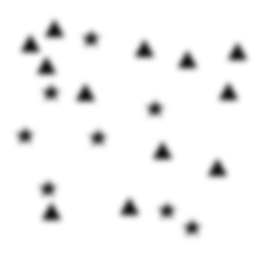
Squares: 0
Triangles: 12
Stars: 8
Total shapes: 20